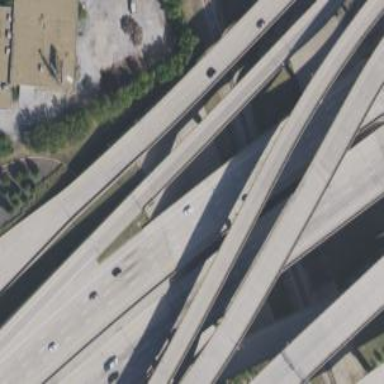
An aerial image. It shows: Motorway bridge.